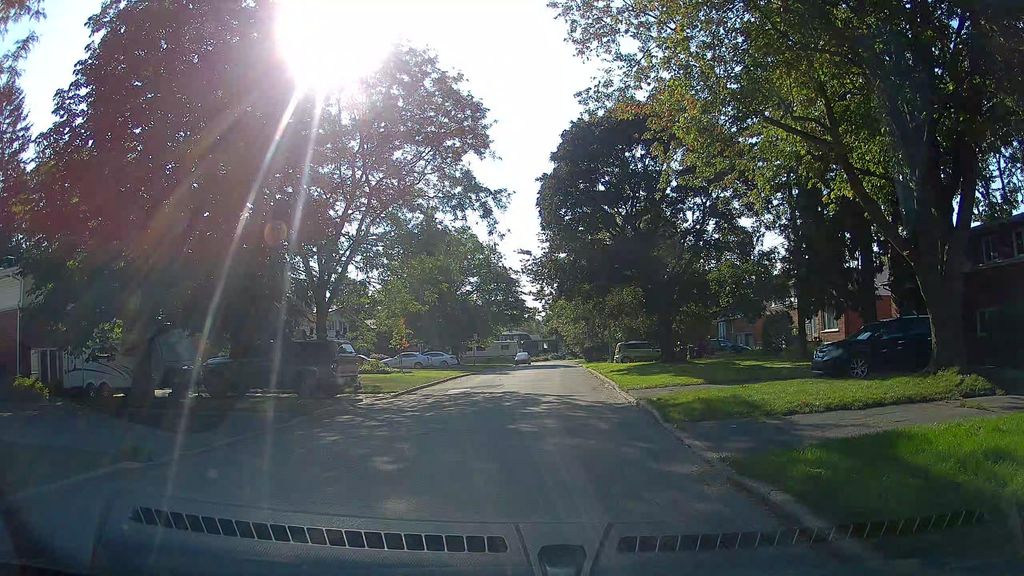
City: montreal